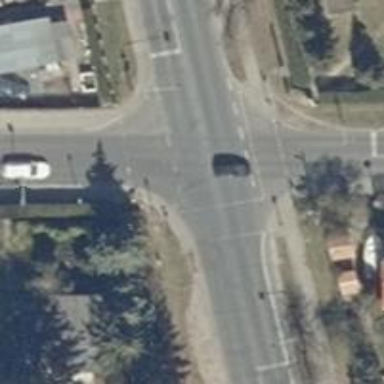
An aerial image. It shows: Road with traffic signals.